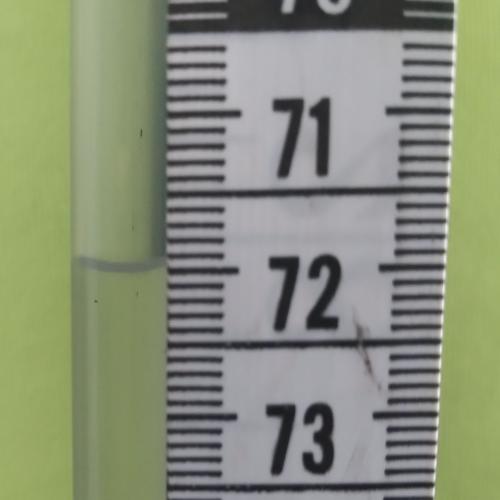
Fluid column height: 72.0 cm